Field crop: maize
Growth stage: 1
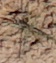
Species: lolium